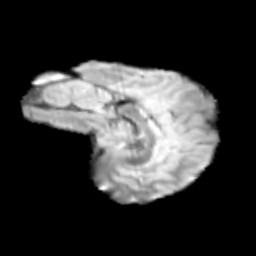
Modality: T2w
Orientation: sagittal
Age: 11
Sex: male
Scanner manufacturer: siemens
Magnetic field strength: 3 T
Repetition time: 3.8 s
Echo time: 0.07 s